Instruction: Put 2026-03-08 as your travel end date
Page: home
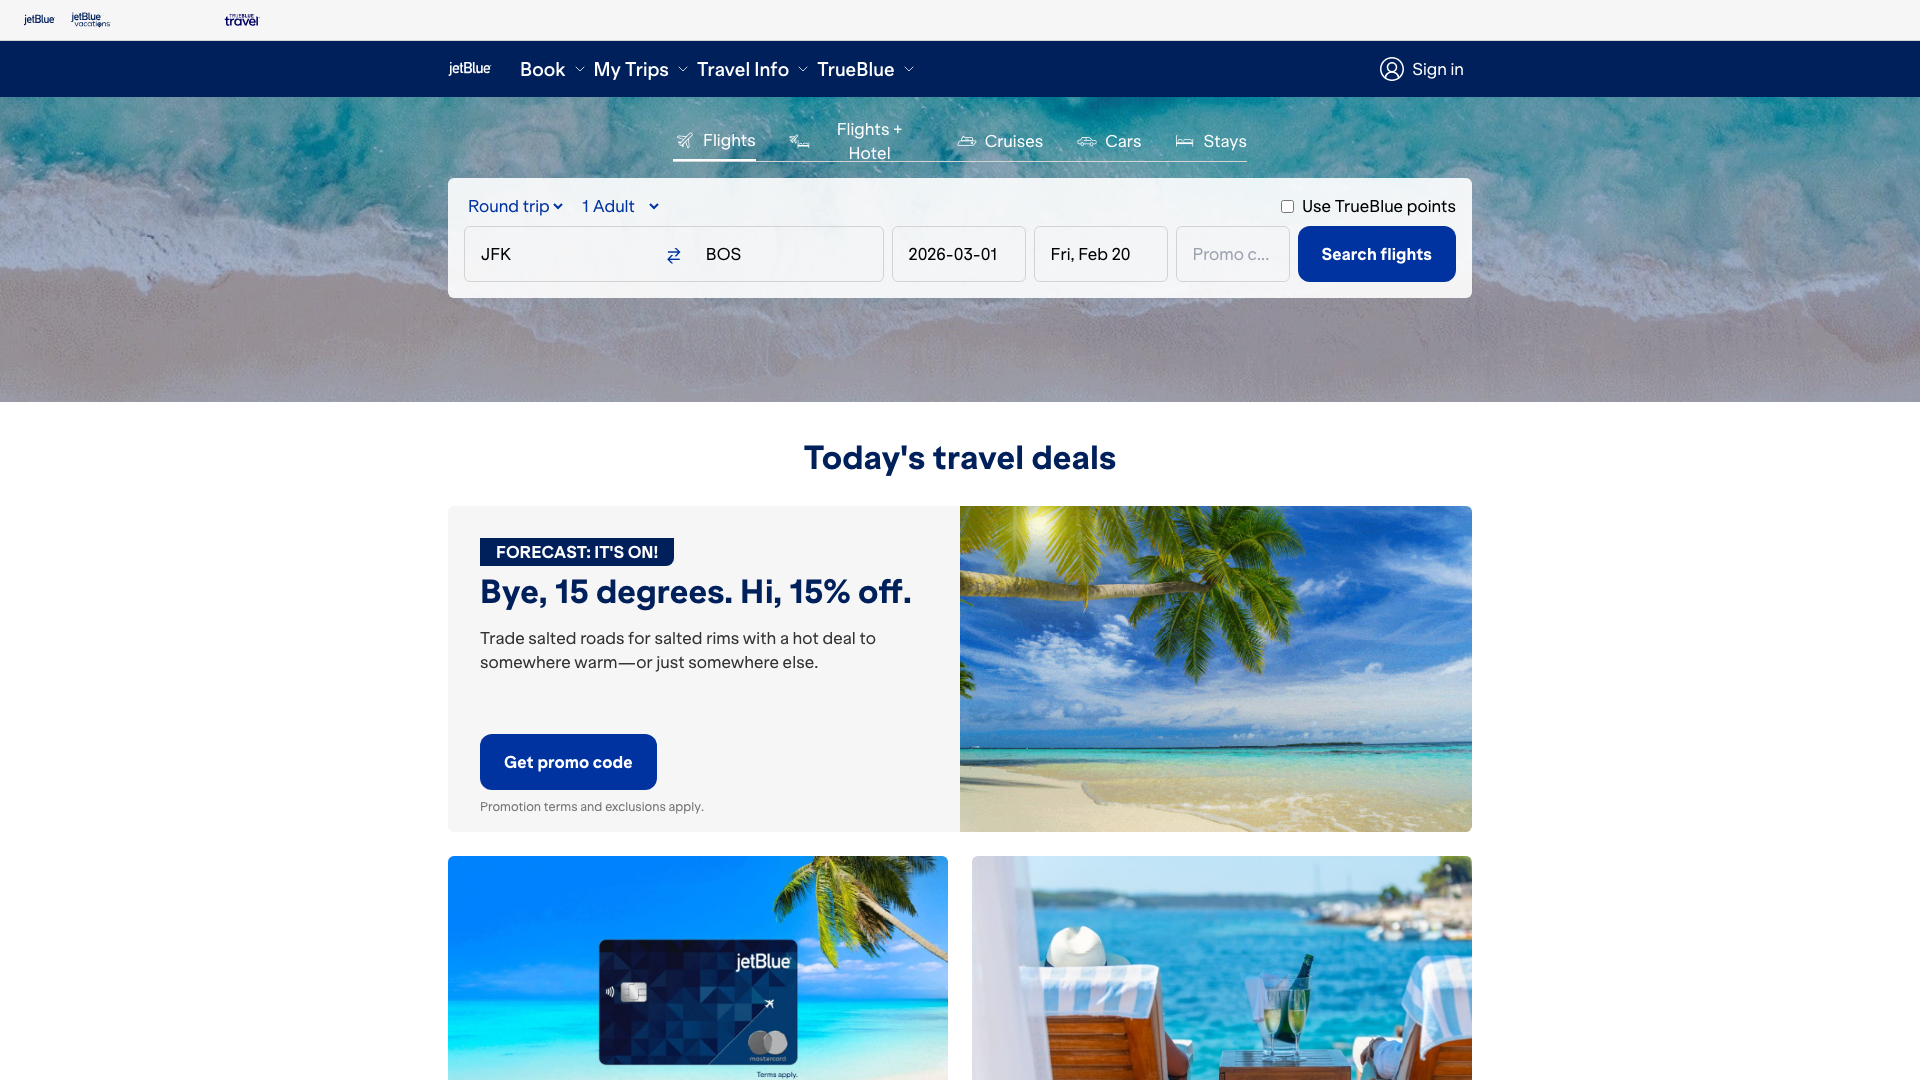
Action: type